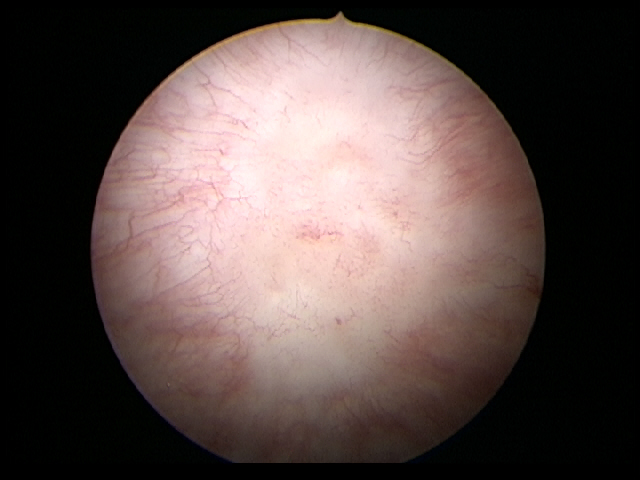
Modality: WLC
Class: Non-malignant
Subclass: InflammationNOS
Lesion: L1
Morphology: Non-papillary
Bladder cancer association: No